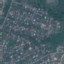
Land use / land cover: Residential